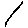
Label: triangle